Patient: sex F, age 36
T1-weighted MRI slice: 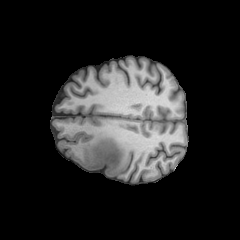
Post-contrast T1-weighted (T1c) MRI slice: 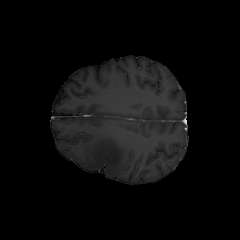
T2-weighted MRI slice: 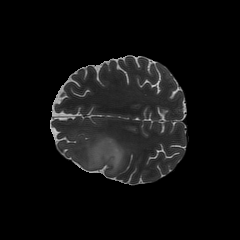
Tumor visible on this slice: yes
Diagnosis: Astrocytoma, IDH-mutant
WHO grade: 3